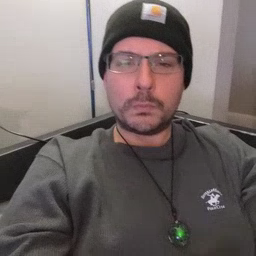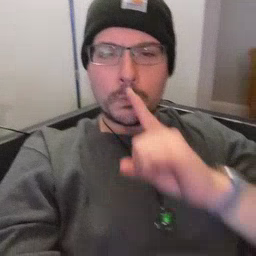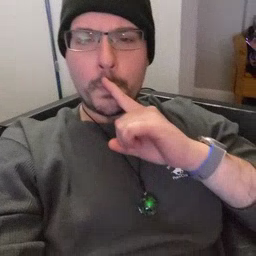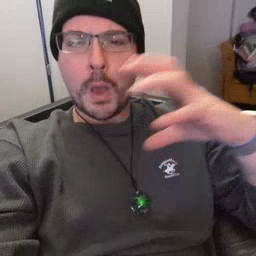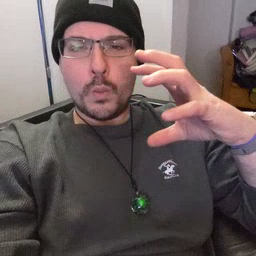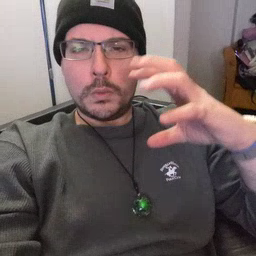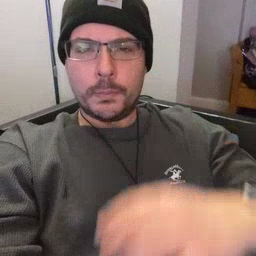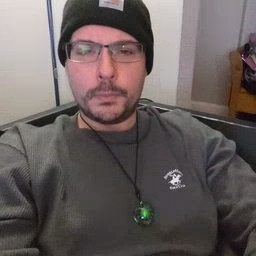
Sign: balloon